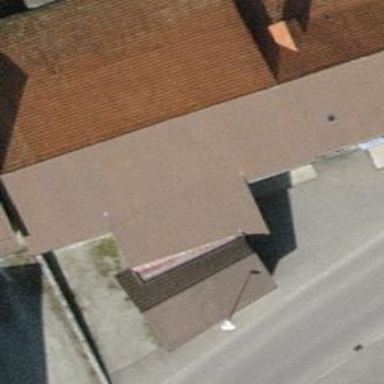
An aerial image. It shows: Farm auxiliary building with gabled roof.